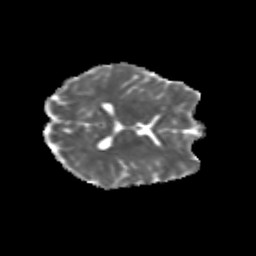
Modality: MD
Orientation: axial
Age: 23
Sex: female
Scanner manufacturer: siemens
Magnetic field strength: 3 T
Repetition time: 3.5 s
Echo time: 0.113 s